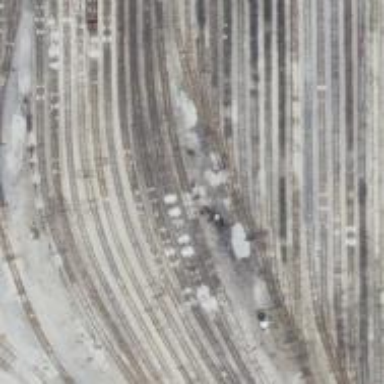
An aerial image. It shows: Railway yard used for servicing trains.